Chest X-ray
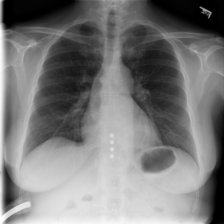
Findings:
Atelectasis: negative
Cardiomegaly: negative
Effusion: negative
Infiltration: negative
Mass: negative
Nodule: negative
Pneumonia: negative
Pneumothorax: negative
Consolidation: negative
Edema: negative
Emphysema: negative
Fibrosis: negative
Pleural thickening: negative
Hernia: negative